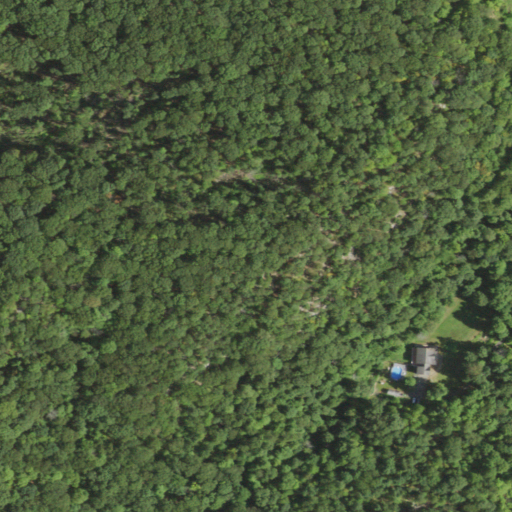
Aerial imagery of mountain in New York named Little Fort Hill containing deciduous forest, grassland, open development, and pasture